Question: I have this page, shown below. In the ASCX file, the data is generated using a DataGrid in which a user searches for fields and it displays results based on input criteria. This is using a stored procedure and parameters to perform this search. It then returns the results, populates a datagrid, now my question is how would I go about in my ASPX page having my disk icon allow a user to download a CSV of the data that has been returned in the ASCX page. I obviously need to run a command to generate the CSV file from the database, which I have all the code for, but my question really is how do I know what the user has searched for, or what results were returned I guess best put. Is this possible?

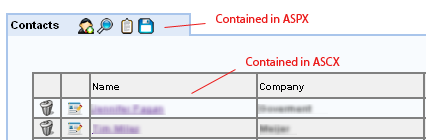
Answer: All you need to do is to expose the search criteria via a public function.
So add to the ascx;
'''
Public String GetSearchCriteria() {
//Code to return the search criteria here
}
'''
On the aspx in the button click event;
'''
String = myControl.GetSearchCriteria();
//Call database and get data for CSV
'''
Or you could pass the data back to the aspx. Same method;
ascx;
'''
Public List<MyData> GetData() {
//Code to return the data here
}
'''
On the aspx in the button click event;
'''
List<MyData> myData = myControl.GetData();
//Produce CSV from data.
'''
Different ways to skin a cat.